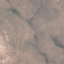
Land use / land cover: HerbaceousVegetation